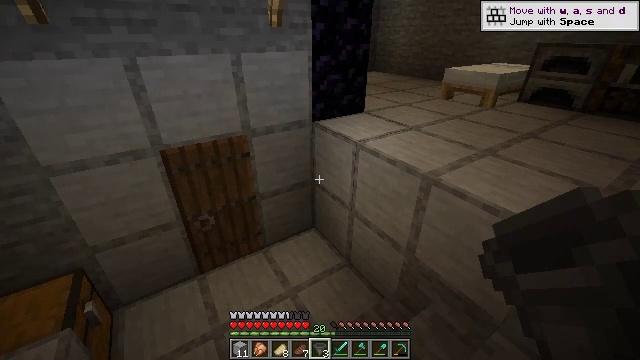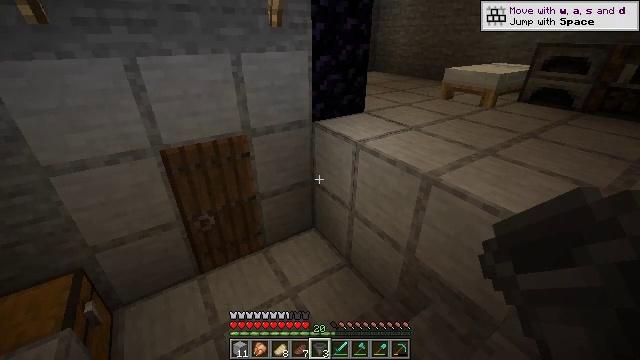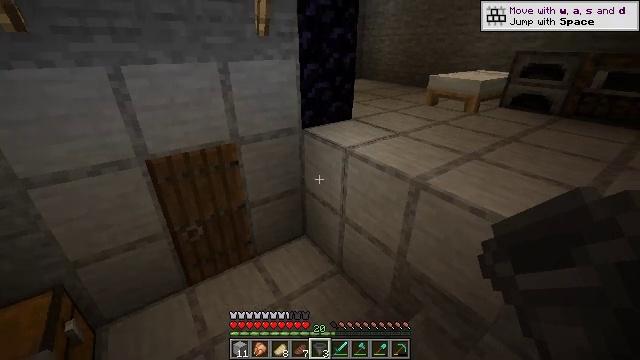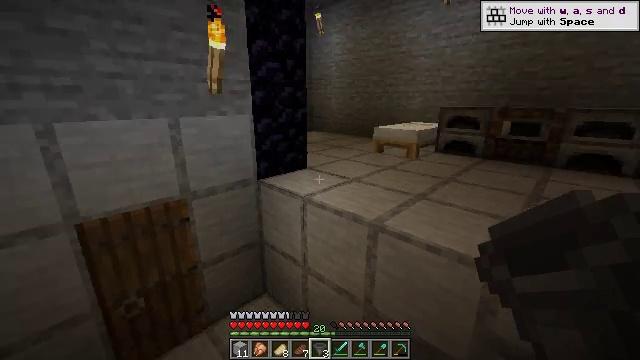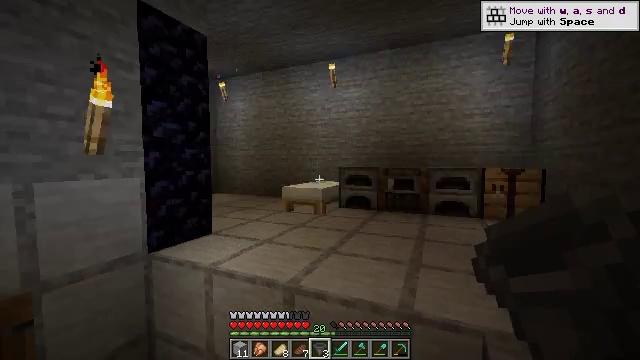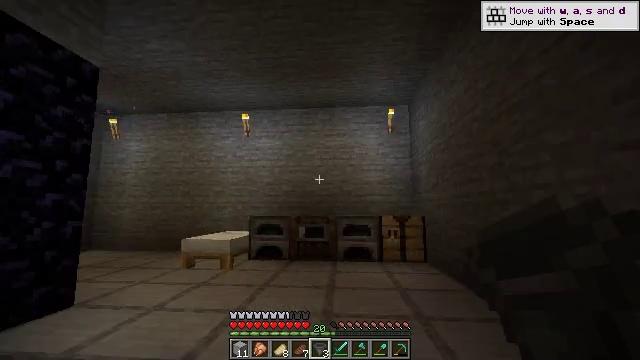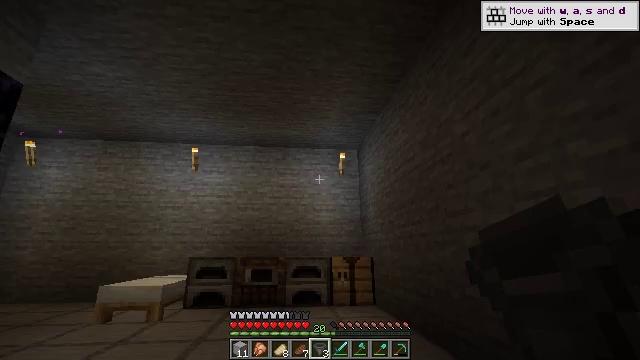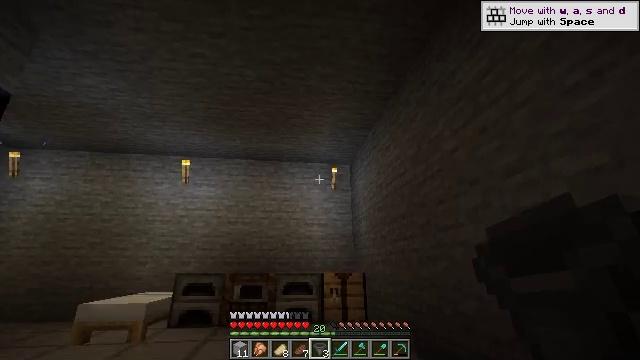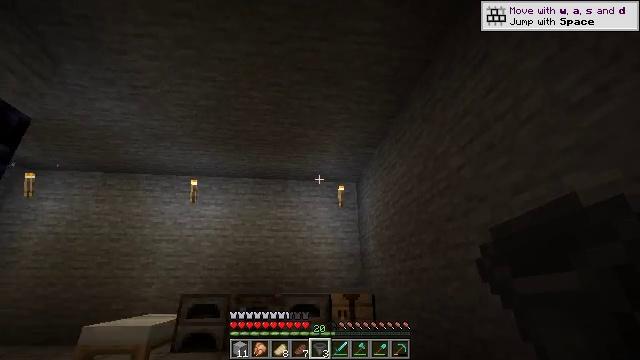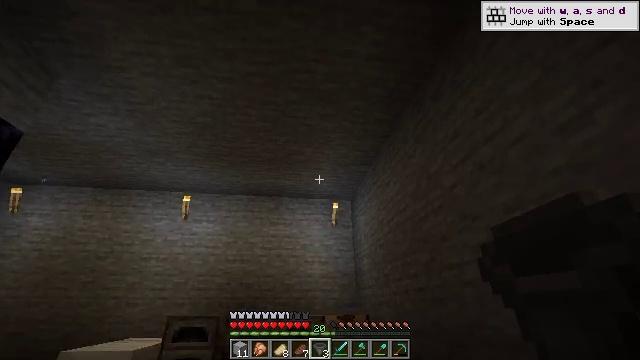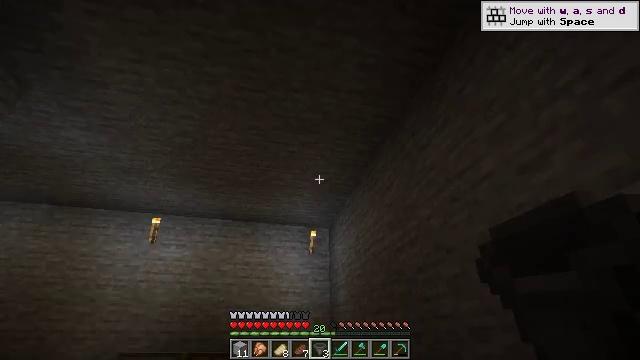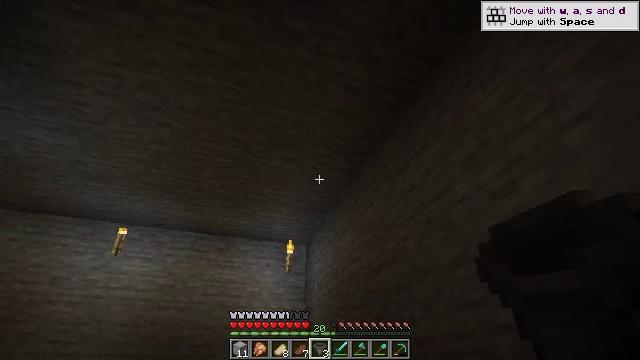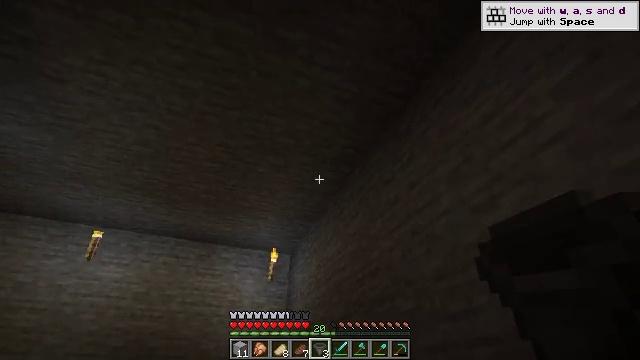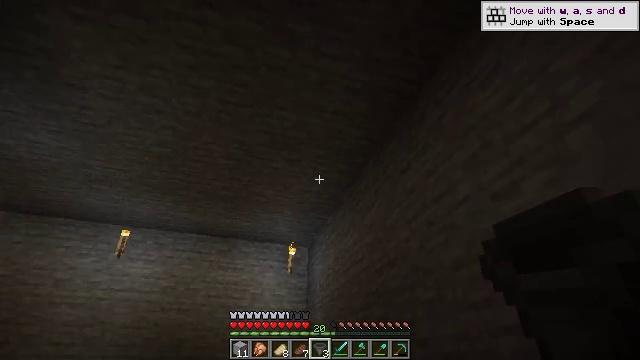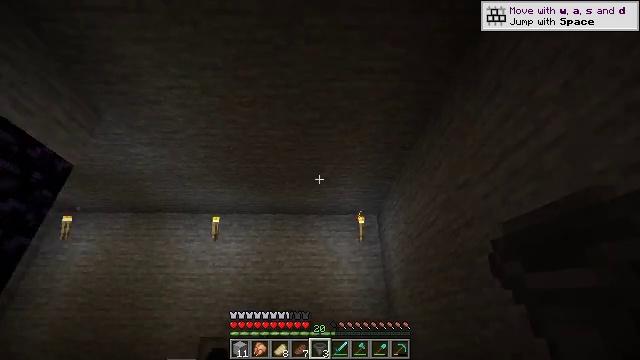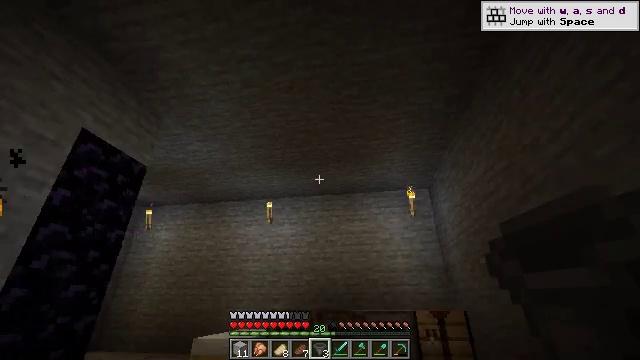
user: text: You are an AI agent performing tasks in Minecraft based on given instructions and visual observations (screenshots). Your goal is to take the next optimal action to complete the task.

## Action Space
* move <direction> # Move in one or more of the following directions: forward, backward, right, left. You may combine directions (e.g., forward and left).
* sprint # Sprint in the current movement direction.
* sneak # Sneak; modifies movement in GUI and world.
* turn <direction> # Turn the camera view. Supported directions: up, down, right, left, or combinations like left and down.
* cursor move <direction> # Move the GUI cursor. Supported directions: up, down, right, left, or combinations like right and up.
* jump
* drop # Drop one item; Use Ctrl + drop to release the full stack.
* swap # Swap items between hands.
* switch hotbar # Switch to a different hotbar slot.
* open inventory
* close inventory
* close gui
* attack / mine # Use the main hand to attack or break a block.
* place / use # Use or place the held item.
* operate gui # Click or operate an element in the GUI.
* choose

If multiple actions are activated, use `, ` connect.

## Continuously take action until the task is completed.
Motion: motion action
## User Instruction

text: craft item air
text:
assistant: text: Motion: no_op
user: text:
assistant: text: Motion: turn right and up
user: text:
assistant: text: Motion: turn right and up
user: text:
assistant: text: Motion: turn right and up
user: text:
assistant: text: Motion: turn right and up
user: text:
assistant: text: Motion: turn right and up
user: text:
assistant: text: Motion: turn right and up
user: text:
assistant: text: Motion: turn left and up
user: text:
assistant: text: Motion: turn right and up
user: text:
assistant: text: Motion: turn right and up
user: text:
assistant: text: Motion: turn right and up
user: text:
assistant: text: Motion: turn right and up
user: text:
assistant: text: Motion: turn left and down
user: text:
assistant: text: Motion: turn left and down
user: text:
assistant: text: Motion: turn left and down
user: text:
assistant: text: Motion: turn left and down
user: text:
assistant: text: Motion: turn down
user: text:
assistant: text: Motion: turn right
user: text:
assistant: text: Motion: turn right
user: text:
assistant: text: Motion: no_op
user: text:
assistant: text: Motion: no_op
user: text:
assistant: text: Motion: no_op
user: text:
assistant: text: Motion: no_op
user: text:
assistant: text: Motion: no_op
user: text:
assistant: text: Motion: no_op
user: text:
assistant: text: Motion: no_op
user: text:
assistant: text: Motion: no_op
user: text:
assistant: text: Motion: no_op
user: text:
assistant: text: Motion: no_op
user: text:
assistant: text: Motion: no_op